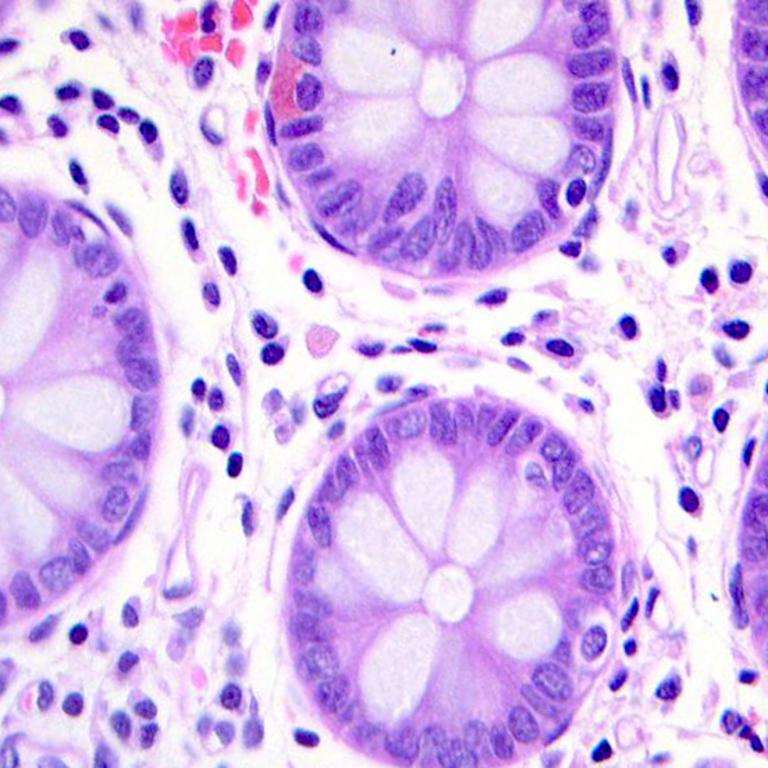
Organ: colon
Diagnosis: benign